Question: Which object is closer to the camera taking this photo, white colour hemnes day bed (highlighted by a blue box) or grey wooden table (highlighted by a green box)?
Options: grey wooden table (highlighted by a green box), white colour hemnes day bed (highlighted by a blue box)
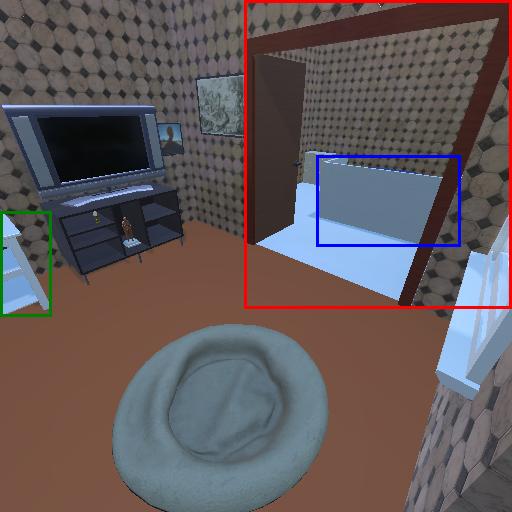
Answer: grey wooden table (highlighted by a green box)